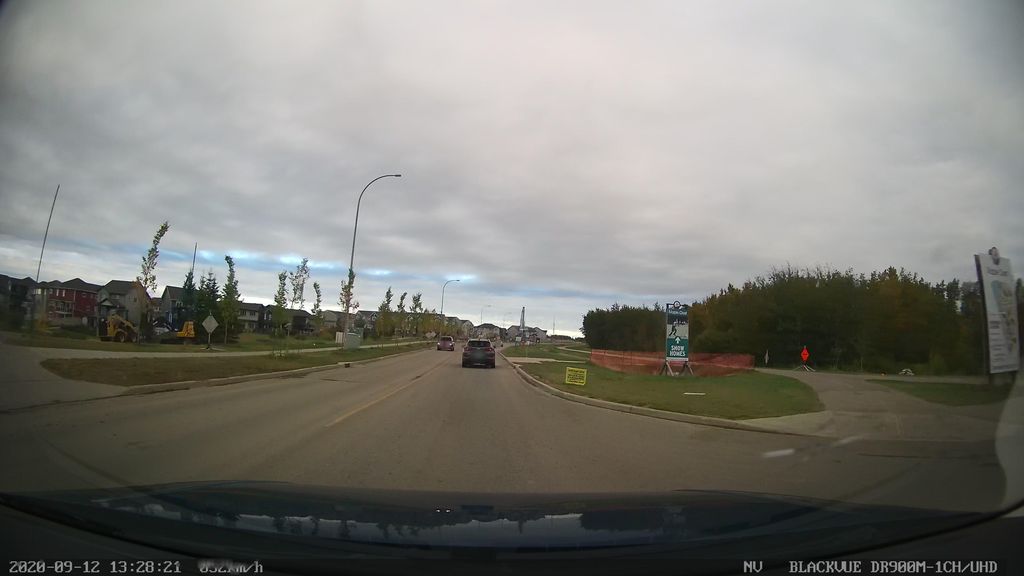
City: edmonton